Question: I am adding styling to corners of elements dynamically using the jQuery Corners plugin and up until now it's been working fine, but now I'm getting an unknown error popping up on just a couple of elements.
The error:
(I changed the HTML to what the JS expects it to be and this still happens)
Any ideas what's happening? Help appreciated.
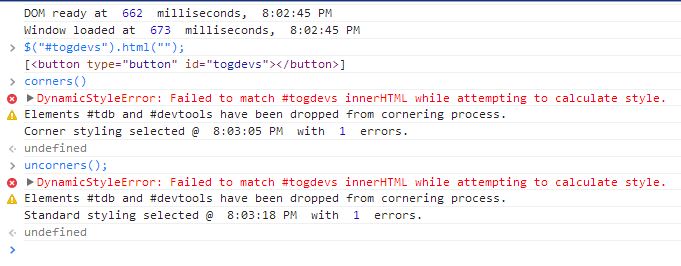
Answer: maybe because button '#togdevs' innerhtml is nothing? the button doesnt have any html in it, so maybe it can't aplly corners on nothing